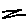
Label: zigzag